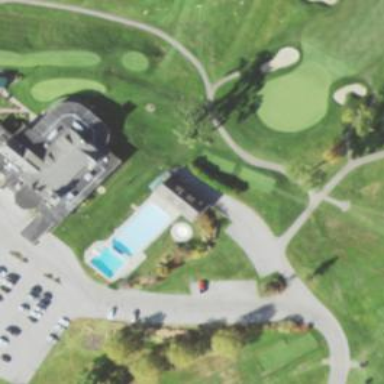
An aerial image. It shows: Path for both road and golf.